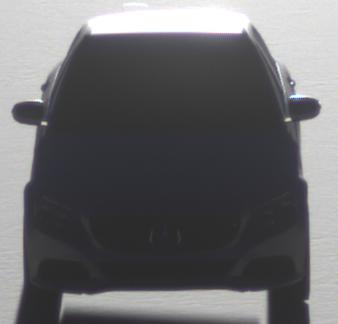
Make: Mercedes-Benz
Model: C 160
Detailed model: C-Class (205) Limousine
Model produced from: 2015/04
Model produced until: 2018/04
Doors: 4
Color: white
Road condition: dry road
Daytime: sunrise or sunset
Contrast: high contrast